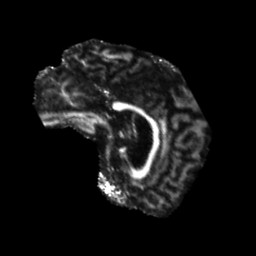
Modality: FA
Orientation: sagittal
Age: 68
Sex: male
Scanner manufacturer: siemens
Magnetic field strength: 3 T
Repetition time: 5.25 s
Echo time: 0.08 s